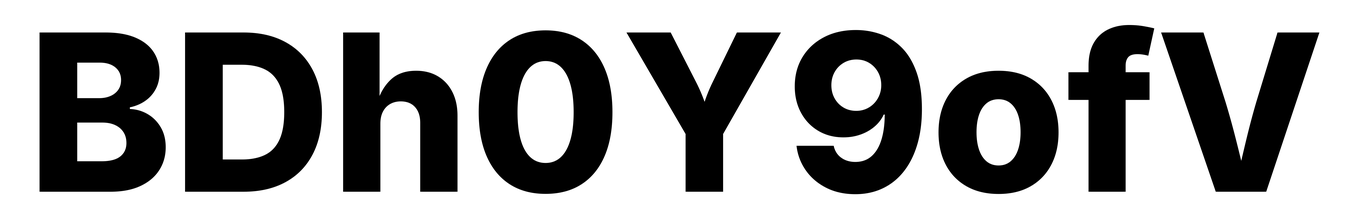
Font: Inter_ExtraBold